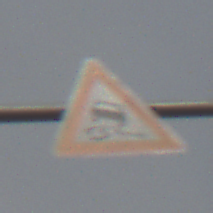
Verkehrszeichen: SchleuderOderRutschgefahr
Umgebung: Outdoor, Nature
Tageszeit: MorningAfternoon
Wetter: PartlyCloudy
Licht: Natural
Jahreszeit: Winter
Kontrast: MediumContrast